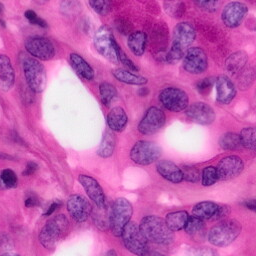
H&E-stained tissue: Pancreatic